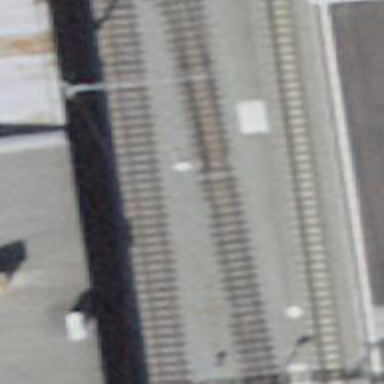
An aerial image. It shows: Narrow-gauge railway siding with electrified contact lines. It has one track.